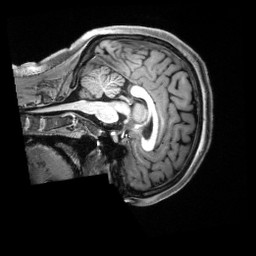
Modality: T1w
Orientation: sagittal
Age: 24
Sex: female
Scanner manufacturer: siemens
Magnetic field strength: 3 T
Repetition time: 2.5 s
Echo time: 0.00222 s